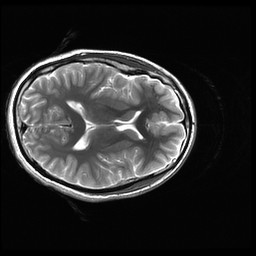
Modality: T2w
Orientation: axial
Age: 20
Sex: male
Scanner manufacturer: ge
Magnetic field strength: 3 T
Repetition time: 5.192 s
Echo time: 0.1003 s